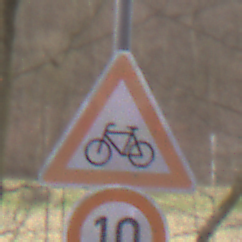
Verkehrszeichen: RadverkehrRechts
Zusatzzeichen unten: Geschwindigkeit10
Umgebung: Outdoor, Nature
Tageszeit: MorningAfternoon
Wetter: Overcast
Licht: Natural
Jahreszeit: Autumn
Kontrast: LowContrast